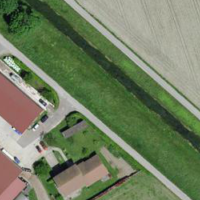
EUNIS habitat code: 52
Species observed at this site:
Anas platyrhynchos
Milvus migrans
Aythya fuligula
Malva sylvestris
Falco peregrinus
Falco tinnunculus
Carduelis carduelis
Columba palumbus